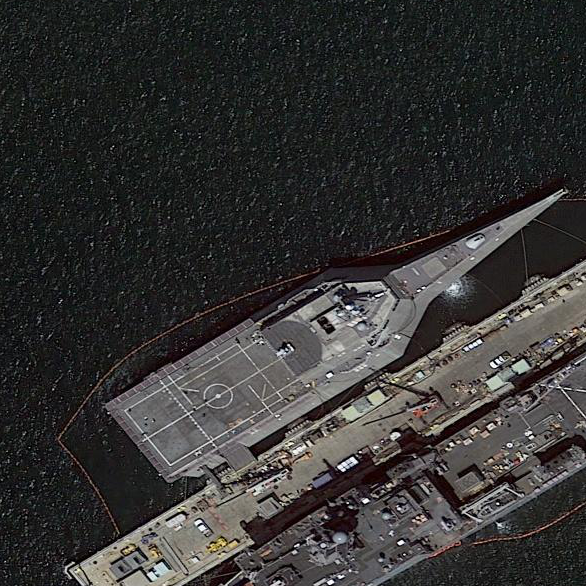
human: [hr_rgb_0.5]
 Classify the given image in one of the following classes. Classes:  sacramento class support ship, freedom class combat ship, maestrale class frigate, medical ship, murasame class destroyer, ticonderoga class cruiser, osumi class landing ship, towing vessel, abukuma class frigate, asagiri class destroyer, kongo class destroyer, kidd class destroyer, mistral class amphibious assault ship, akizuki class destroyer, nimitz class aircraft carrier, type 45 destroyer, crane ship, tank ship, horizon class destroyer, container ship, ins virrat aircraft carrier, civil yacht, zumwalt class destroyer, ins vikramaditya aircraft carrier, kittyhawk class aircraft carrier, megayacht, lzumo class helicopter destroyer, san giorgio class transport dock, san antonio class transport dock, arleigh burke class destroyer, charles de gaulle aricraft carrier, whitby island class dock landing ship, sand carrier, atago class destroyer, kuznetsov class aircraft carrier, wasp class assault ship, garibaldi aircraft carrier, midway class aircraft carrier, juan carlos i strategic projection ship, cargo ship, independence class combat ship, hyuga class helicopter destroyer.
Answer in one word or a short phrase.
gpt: Independence class combat ship